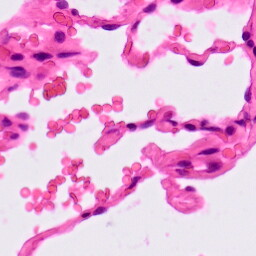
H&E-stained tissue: Lung